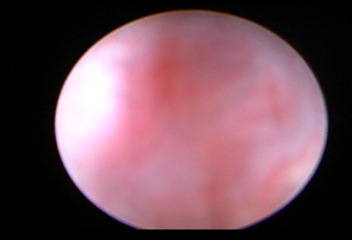
Modality: WLC
Class: Normal mucosa
Bladder cancer association: No